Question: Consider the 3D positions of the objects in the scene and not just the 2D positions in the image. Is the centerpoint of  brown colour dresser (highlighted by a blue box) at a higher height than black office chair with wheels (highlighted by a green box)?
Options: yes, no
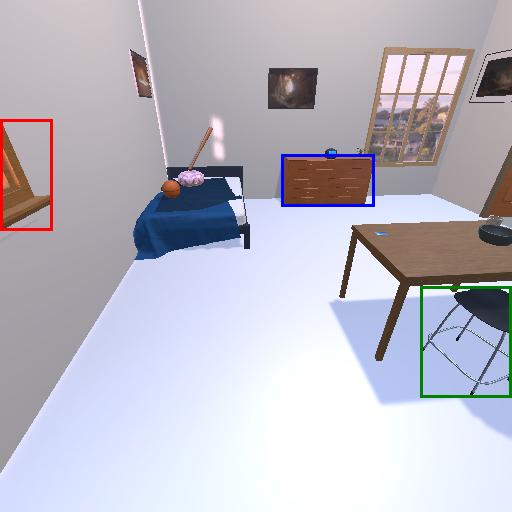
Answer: yes